Question: I have an activity with a form. I put all views in a 'ScrollView' because when the keyboard opens, I would scroll through the fields.
When the keyboard opens, the first field goes over the top of the 'ScrollView' and becomes unreachable.
This is the layout:
'''
<ScrollView xmlns:android="http://schemas.android.com/apk/res/android"
xmlns:tools="http://schemas.android.com/tools"
android:layout_width="match_parent"
android:layout_height="match_parent">
<LinearLayout
android:layout_width="match_parent"
android:layout_height="wrap_content"
android:layout_gravity="center"
android:orientation="vertical">
<EditText
android:id="@+id/username"
android:layout_width="match_parent"
android:layout_height="wrap_content"
android:layout_margin="10dp"
android:hint="Username"
android:inputType="text|textEmailAddress"
android:singleLine="true" />
<EditText
android:id="@+id/password"
android:layout_width="match_parent"
android:layout_height="wrap_content"
android:layout_margin="10dp"
android:hint="Password"
android:inputType="textPassword"
android:singleLine="true" />
<EditText
android:id="@+id/password1"
android:layout_width="match_parent"
android:layout_height="wrap_content"
android:layout_margin="10dp"
android:hint="@string/repeat_password"
android:inputType="textPassword"
android:singleLine="true" />
<LinearLayout
android:layout_width="match_parent"
android:layout_height="wrap_content"
android:layout_margin="10dp"
android:orientation="horizontal">
<TextView
android:layout_width="wrap_content"
android:layout_height="wrap_content"
android:layout_gravity="center"
android:text="@string/gender" />
<RadioGroup
android:id="@+id/gender"
android:layout_width="wrap_content"
android:layout_height="wrap_content"
android:orientation="horizontal"
android:paddingLeft="5dp">
<RadioButton
android:id="@+id/male"
android:layout_width="wrap_content"
android:layout_height="wrap_content"
android:checked="true"
android:text="M" />
<RadioButton
android:id="@+id/female"
android:layout_width="wrap_content"
android:layout_height="wrap_content"
android:text="F" />
</RadioGroup>
</LinearLayout>
<LinearLayout
android:layout_width="match_parent"
android:layout_height="wrap_content"
android:layout_margin="10dp"
android:orientation="horizontal">
<TextView
android:layout_width="wrap_content"
android:layout_height="wrap_content"
android:layout_gravity="center"
android:text="@string/age" />
<EditText
android:id="@+id/age"
android:layout_width="fill_parent"
android:layout_height="wrap_content"
android:ems="10"
android:inputType="number"
android:paddingLeft="5dp" />
</LinearLayout>
<LinearLayout
android:layout_width="match_parent"
android:layout_height="wrap_content"
android:layout_margin="10dp"
android:orientation="horizontal">
<TextView
android:layout_width="wrap_content"
android:layout_height="wrap_content"
android:layout_gravity="center"
android:text="@string/education" />
<Spinner
android:id="@+id/education"
android:layout_width="fill_parent"
android:layout_height="wrap_content"
android:paddingLeft="5dp" />
</LinearLayout>
<Button
android:layout_width="match_parent"
android:layout_height="wrap_content"
android:layout_margin="10dp"
android:onClick="salva"
android:text="@string/save" />
</LinearLayout>
</ScrollView>
'''
This is the activity definition in the manifest:
'''
<activity
android:name=".activities.SignUpActivity"
android:configChanges="orientation|keyboardHidden|screenSize"
android:label="@string/title_activity_sign_up">
</activity>
'''
This is a screenshot. The username field is unreachable! (look at the scrollbar on the right)

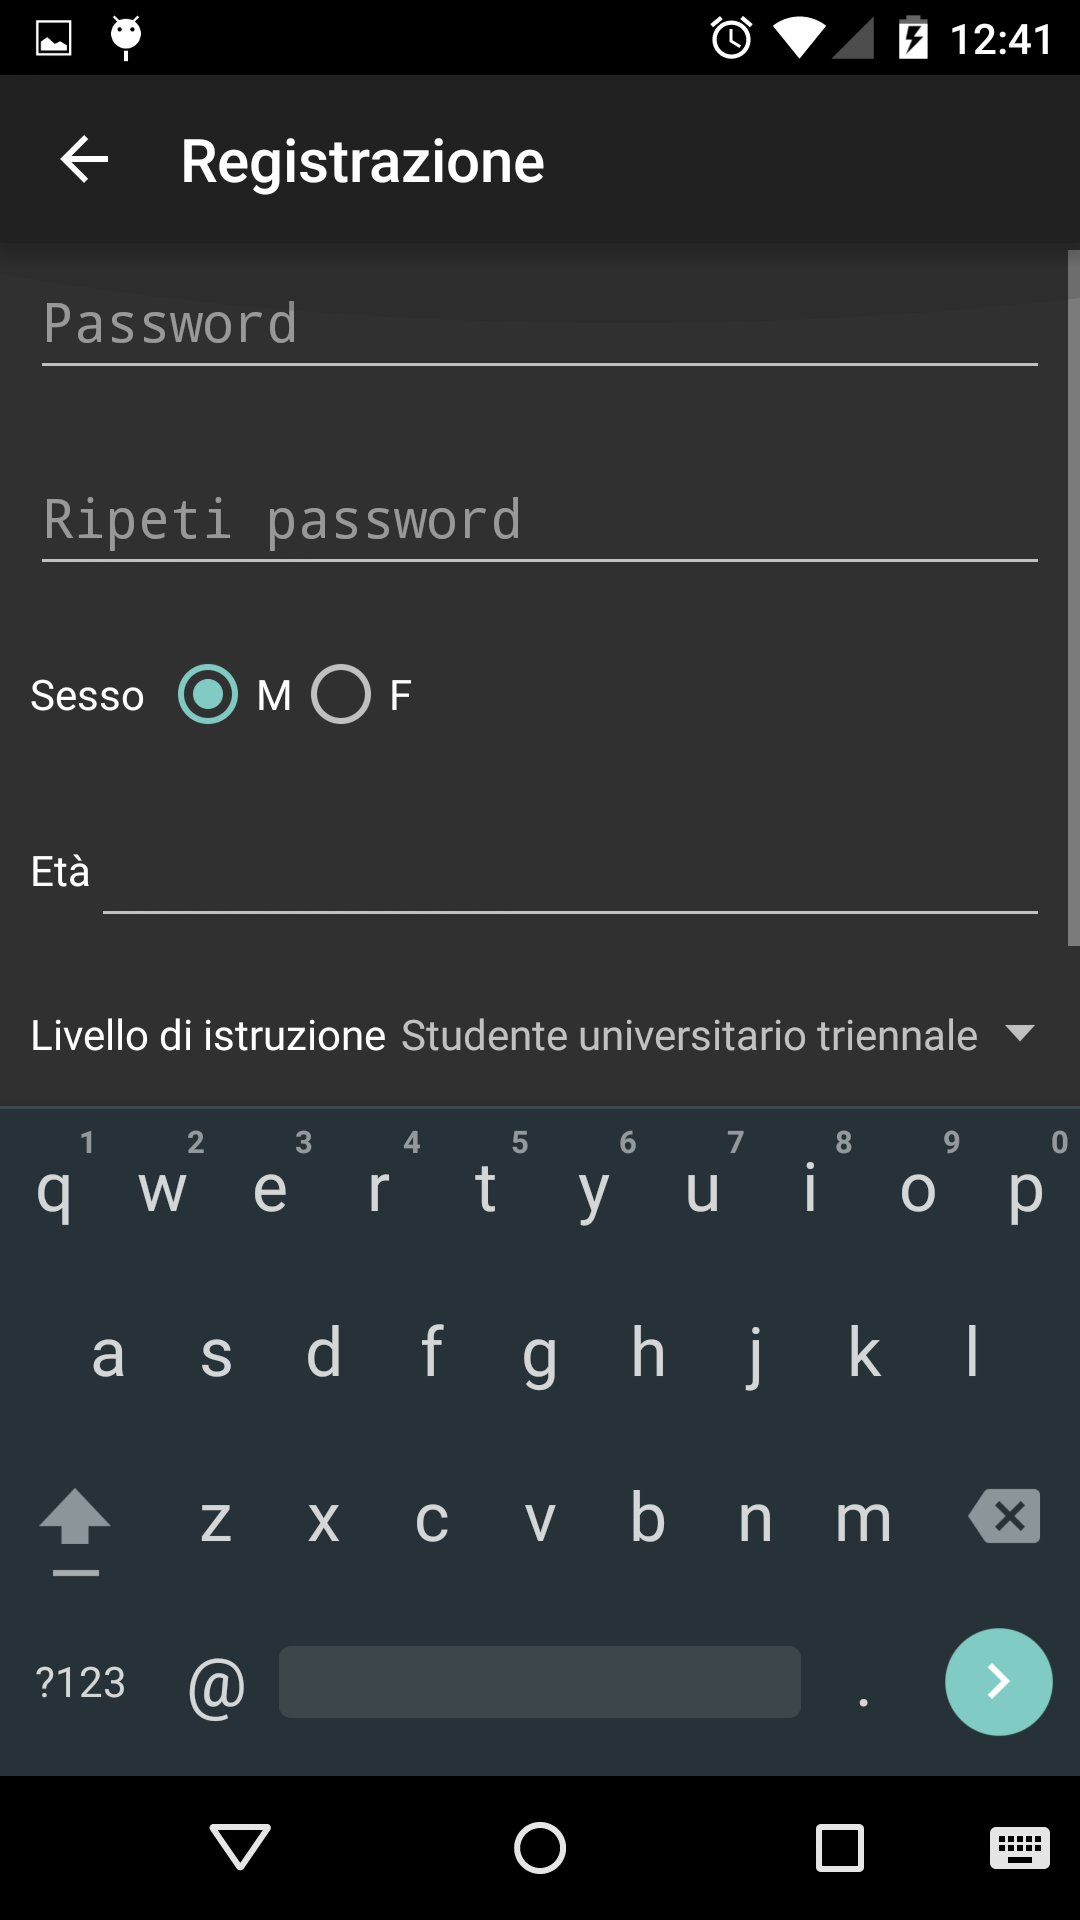
Answer: I've found the solution. The problem was this line:
'''
android:layout_gravity="center"
'''
I just removed it from the layout file. The manifest was correct.